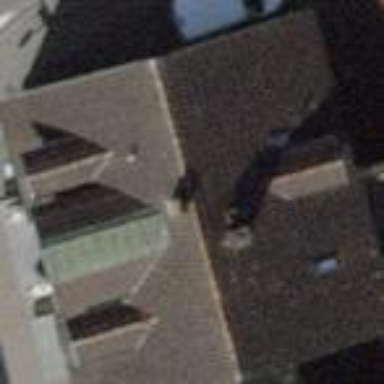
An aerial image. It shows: Restaurant in building.